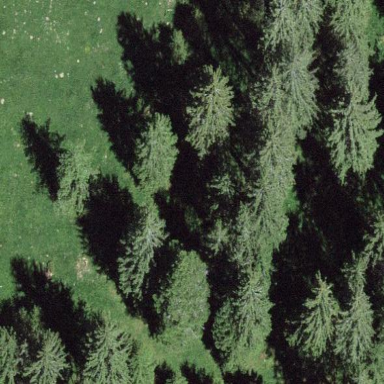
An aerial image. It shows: Beautiful woodland area.